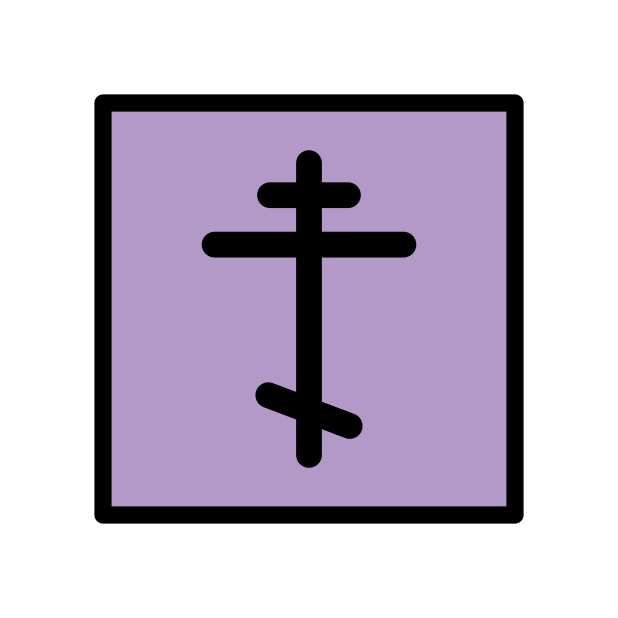
Emoji: ☦
Name: orthodox cross
Unicode: 0x2626